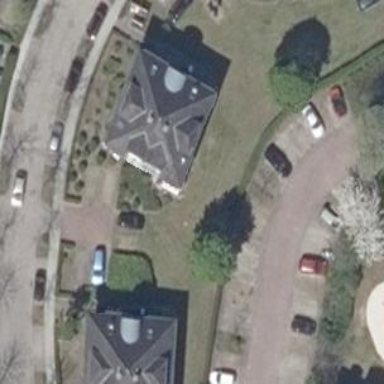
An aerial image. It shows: Detached building.